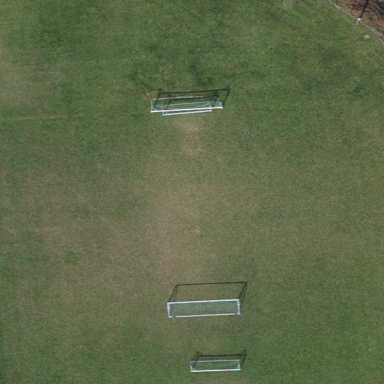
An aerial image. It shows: Grass pitch used for football.